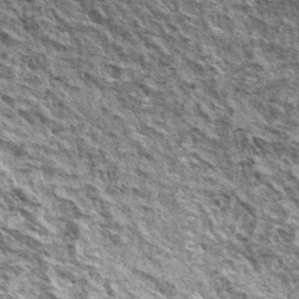
Label: frost